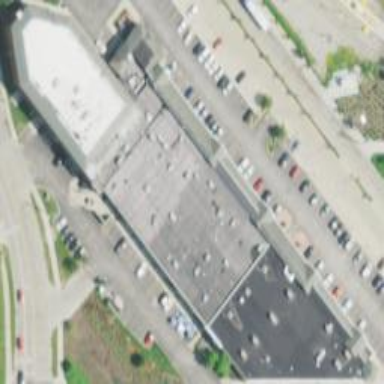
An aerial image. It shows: Retail building.